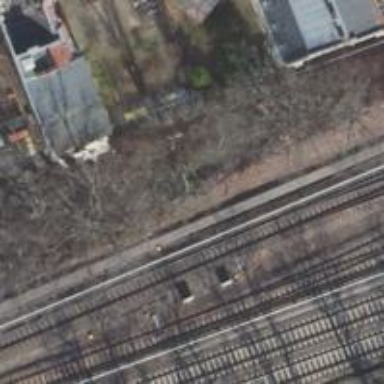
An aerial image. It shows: Railway milestone.